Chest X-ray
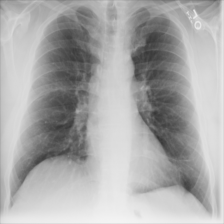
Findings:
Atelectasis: negative
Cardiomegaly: negative
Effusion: negative
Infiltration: negative
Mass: negative
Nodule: negative
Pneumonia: negative
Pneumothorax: negative
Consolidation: negative
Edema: negative
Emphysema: negative
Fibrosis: negative
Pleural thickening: negative
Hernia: negative